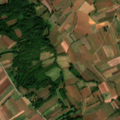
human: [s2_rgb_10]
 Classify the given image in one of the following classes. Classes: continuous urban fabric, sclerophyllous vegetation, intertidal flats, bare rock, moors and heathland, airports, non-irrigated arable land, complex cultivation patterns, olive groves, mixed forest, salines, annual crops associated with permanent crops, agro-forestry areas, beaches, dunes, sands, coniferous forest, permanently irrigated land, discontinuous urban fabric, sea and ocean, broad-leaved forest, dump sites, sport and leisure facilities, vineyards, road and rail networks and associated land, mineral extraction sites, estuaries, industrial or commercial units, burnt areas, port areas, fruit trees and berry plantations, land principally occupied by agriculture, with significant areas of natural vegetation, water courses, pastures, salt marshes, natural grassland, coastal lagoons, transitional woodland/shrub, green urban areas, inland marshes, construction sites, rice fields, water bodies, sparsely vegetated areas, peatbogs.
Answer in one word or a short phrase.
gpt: complex cultivation patterns, land principally occupied by agriculture, with significant areas of natural vegetation, broad-leaved forest